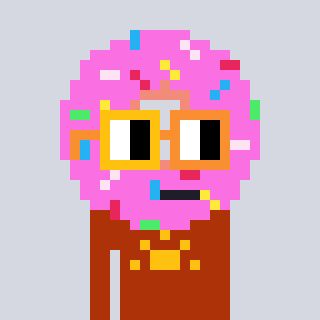
a pixel art character with square yellow and orange glasses, a doughnut-shaped head and a hotbrown-colored body on a cool background